Question: I am attempting a basic validation check on form fields in the controller. The code is below:
'''
$validator = Validator::make(
array('email' => 'required|min:7'),
array('password' => 'required|min:7'),
array('firstName' => 'required'),
array('lastName' => 'required'));
if ($validator->fails())
{
// The given data did not pass validation
/*Get error msgs from validator*/
return Redirect::to('members.registration')->withErrors($validator);
}
'''
The parameter passed to Redirect::to here is the folder members and registration view which resides in it. The problem is being caused by this line specifically:
'''
return Redirect::to('members.registration')->withErrors($validator);
'''
When it is commented out, form submission returns a blank white page. Otherwise the following error in the picture is shown
The route file has the following content:
'''
Route::get('/', 'MainController@index');
Route::get('membersaccess', array('as' => 'membersaccess', 'uses' => 'MainController@loadMembersAccess'));
Route::get('signin', array('as' => 'signin', 'uses' => 'MembersController@loadlogin'));
Route::get('signup', array('as' => 'signup', 'uses' => 'MembersController@loadRegistration'));
Route::post('postLogin', array('as' => 'postLogin', 'uses' => 'MembersController@login'));
Route::post('postRegistration', array('as' => 'postRegistration', 'uses' => 'MembersController@registration'));
'''
function containing the validation part is:
'''
public function registration()
{
$email = Input::get('email');
$password = md5(Input::get('password'));
$firstName = Input::get('firstName');
$lastName = Input::get('lastName');
$country = Input::get('country');
//echo $email;
$validator = Validator::make(
array('email' => 'required|min:7'),
array('password' => 'required|min:7'),
array('firstName' => 'required'),
array('lastName' => 'required'));
if ($validator->fails())
{
// The given data did not pass validation
/*Get error msgs from validator*/
return Redirect::to('members.registration')->withErrors($validator);
}
}
'''
and the form for reference:
'''
@if(Session::has('errors'))
<? $errors = Session::get('errors'); ?>
<h3> {{ $errors->first('email') }}</h3>
@endif
{{ Form::open(array('route' => 'postRegistration')) }}
{{ Form::text('email', null, array('placeholder'=>'Email', 'class' => 'randomfieldsize' ) ) }}
{{ Form::password('password', array('placeholder'=>'Password', 'class'=>'randomfieldsize' ) ) }}
{{ Form::text('firstname', null, array('placeholder'=>'First Name', 'class' => 'randomfieldsize' ) ) }}
{{ Form::text('lastName', null, array('placeholder'=>'Last Name', 'class' => 'randomfieldsize' ) ) }}
{{ Form::select('country', array('' => '', 'saudi' => 'Saudi Arabia', 'uae' => 'UAE')) }} <br><br>
{{Form::submit('Proceed', ['class' => 'button [radius round]'])}}
{{ Form::close() }}
'''
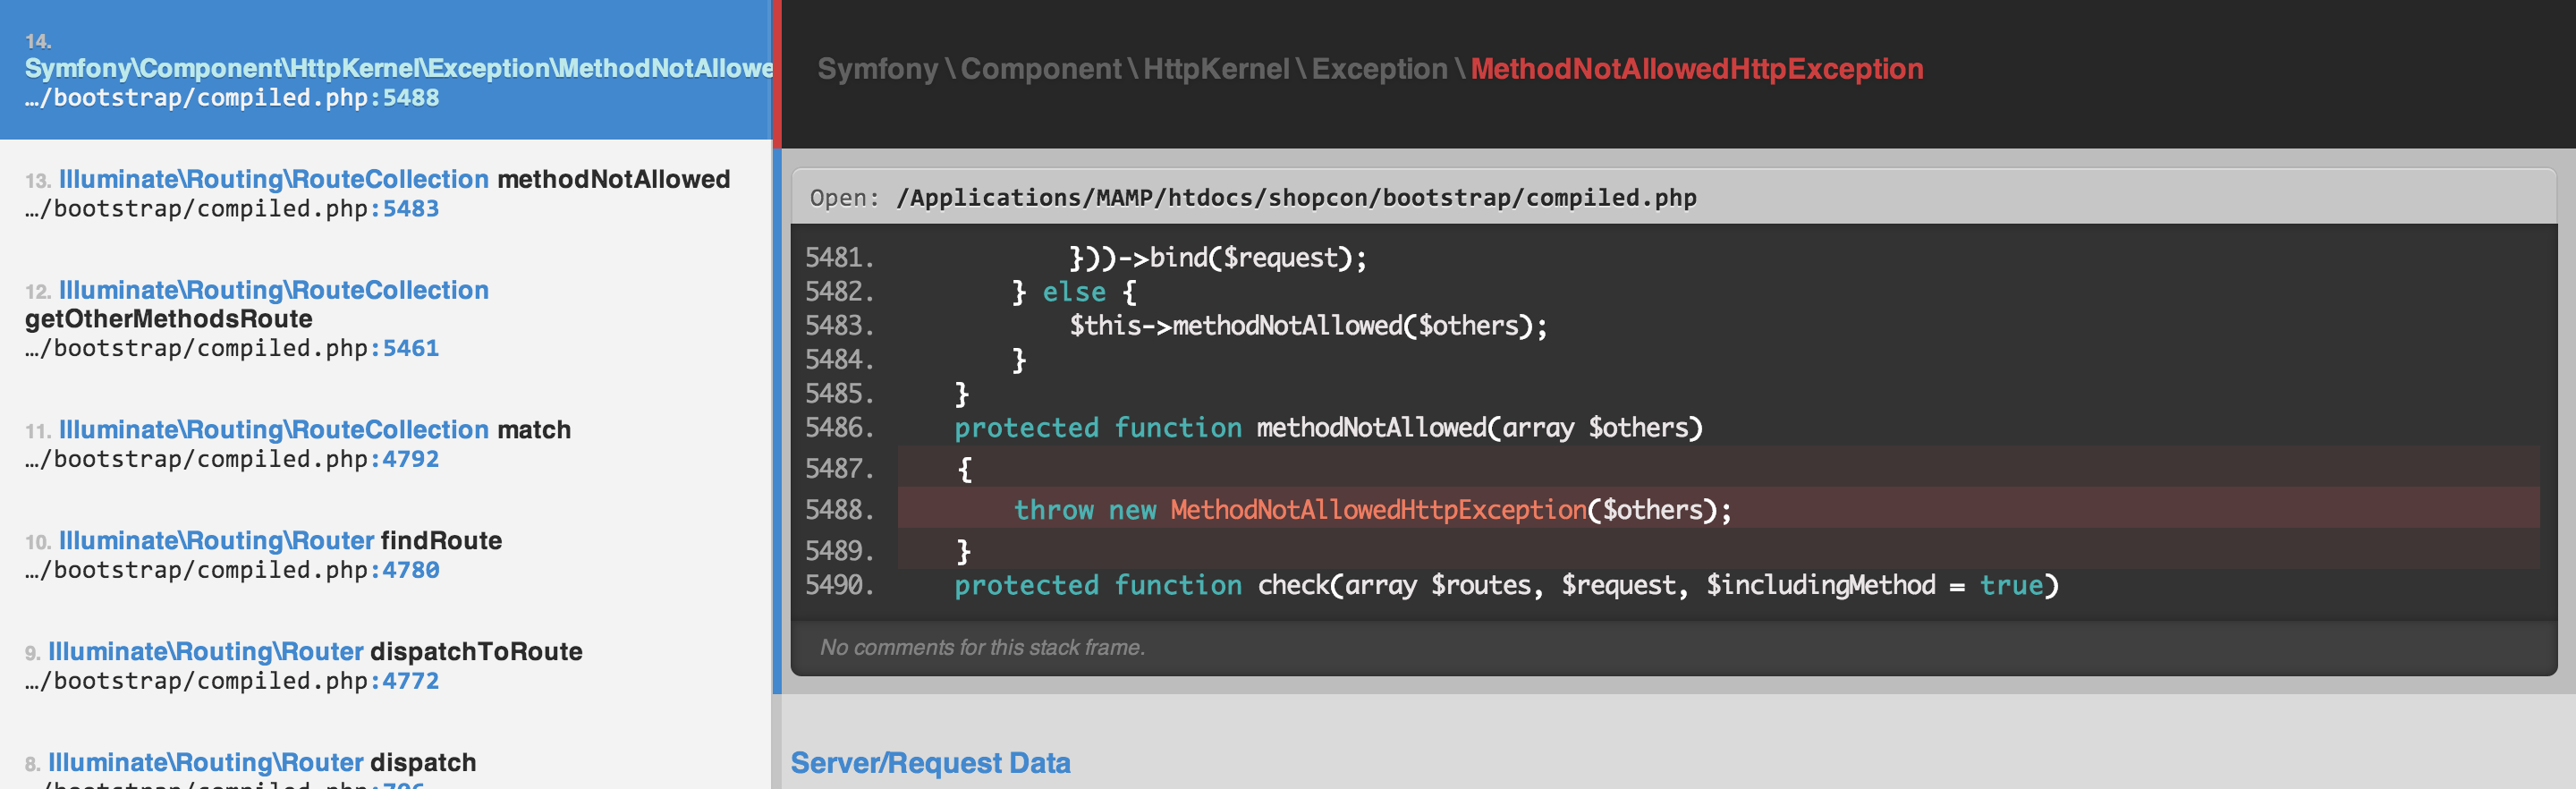
Answer: Try this:
'''
return Redirect::route('signup')->withErrors($validator);
'''
You have no route defined as , so that may be the problem.
To show errors I usually use this (styling with bootstrap):
'''
@if( $errors->has() )
<div class="alert alert-danger alert-dismissable">
<button type="button" class="close" data-dismiss="alert" aria-hidden="true">&times;</button>
<ul>
@foreach ( $errors->all('<li>:message</li>') as $error )
{{ $error }}
@endforeach
</ul>
</div>
@endif
'''
Edit: Ugh, didn't noticed it before, but your validation code is wrong. Please refer to <URL> It should be something like this:
'''
$email = Input::get('email');
$password = Input::get('password'); // Better to hash the password in another place, since md5 can create a hash even of an empty string. Also, please use laravel hash utility instead of md5: http://laravel.com/docs/security#storing-passwords
$firstName = Input::get('firstName');
$lastName = Input::get('lastName');
$country = Input::get('country');
$validator = Validator::make(
compact('email', 'password', 'firstName', 'lastName', 'country'),
array(
'email' => 'required|min:7',
'password' => 'required|min:7'
'firstName' => 'required'
'lastName' => 'required'
));
'''